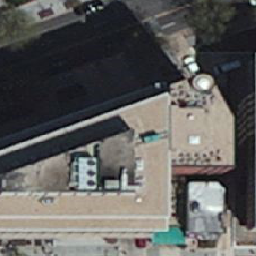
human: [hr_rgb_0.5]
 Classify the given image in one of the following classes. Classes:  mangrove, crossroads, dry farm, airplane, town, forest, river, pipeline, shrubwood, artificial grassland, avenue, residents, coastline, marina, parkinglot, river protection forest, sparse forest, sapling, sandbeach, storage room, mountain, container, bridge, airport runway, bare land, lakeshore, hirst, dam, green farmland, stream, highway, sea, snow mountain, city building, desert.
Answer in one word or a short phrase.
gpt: city building